Interaction volume radius: 10 \u00c5
Interaction volume height: 40 \u00c5
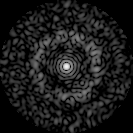
Disorder parameter: 0.8272